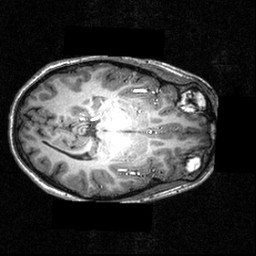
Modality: T1w
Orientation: axial
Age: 16
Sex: female
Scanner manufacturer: siemens
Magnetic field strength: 3.951 T
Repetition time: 1.5 s
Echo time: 0.00335 s